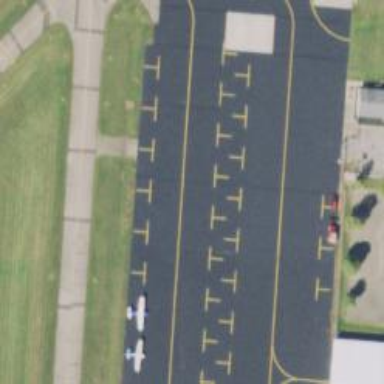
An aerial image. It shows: Apron at the airport.